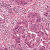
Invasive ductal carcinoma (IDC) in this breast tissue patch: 1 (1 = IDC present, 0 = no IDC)